Question: '''
<?php
$result = mysqli_query($link, $query);
$url=$_SERVER['REQUEST_URI'];
if (!$result) {
$url.="/signup";
header("Location:".$url);
} else {
$url.="/home";
header("Location:".$url);
}
?>
'''
Hello friends I am in a bit problem I am doing a project and using clean urls my htaccess is good everything is going good but after a signup form submission when I want to change header location
php gives an error can't change header location
kindly help

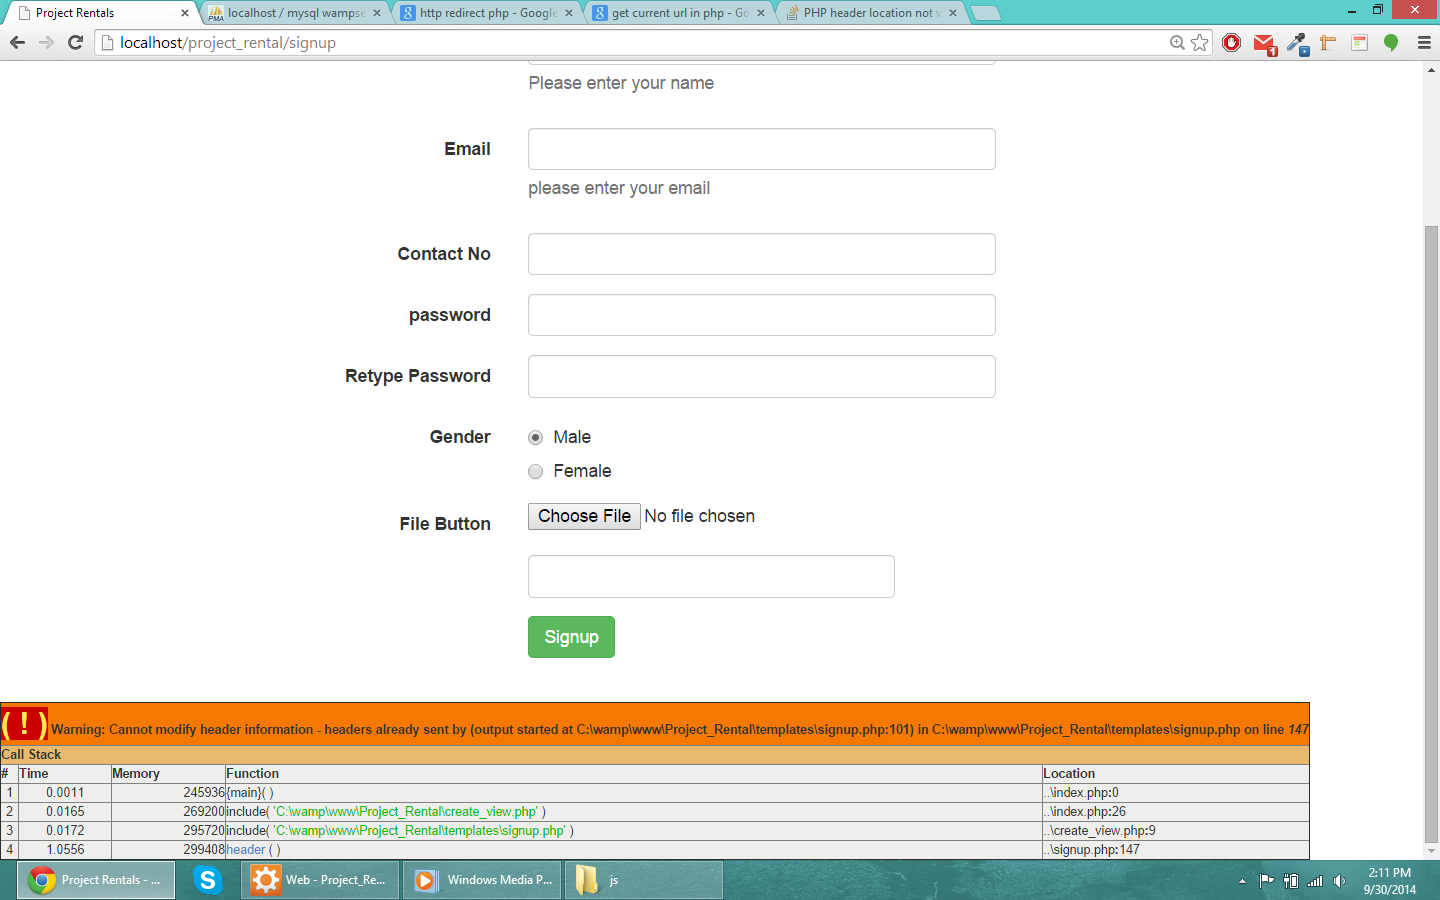
Answer: I would post a comment but I dont have enought rep.
Anyway, probably you are seeing error about headers already sent. It is common problem and it have nothing to do with clean urls. what you can do?
# 1. Make sure you are not outputting anything before header() call
Problem is based on fact how web server and HTTP works. When you are outputting server will send headers and content as soon as it is ready. And you may be outputting even whitespaces, so double check this first.
# 2. Turn on output buffering
If for any reason you need to output something before headers manipulation, you can turn on output buffering. This way server first "buffers" your data and then sents everything out. Hovewer you are paying in load time for this. Use only rarely, when it is really needed!
You can use <URL>for this